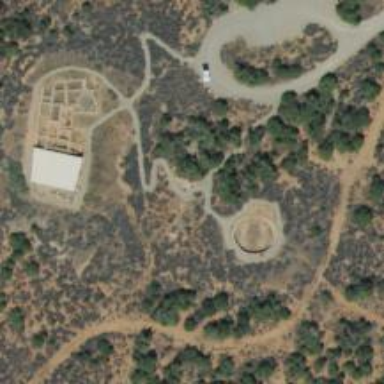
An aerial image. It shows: Archaeological site with historical significance.